Question: >
<URL>
I'm (still) trying to convert one of my iPhone applications to iPhone 5, but it still looks like this in the simulator...
What am i doing and why won't it fill up the entire screen?

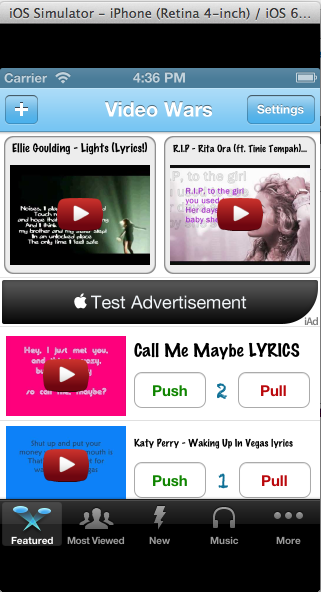
Answer: Have you provided a 4" sized launch image? That's the indicator that tells the OS that your application supports the full screen.